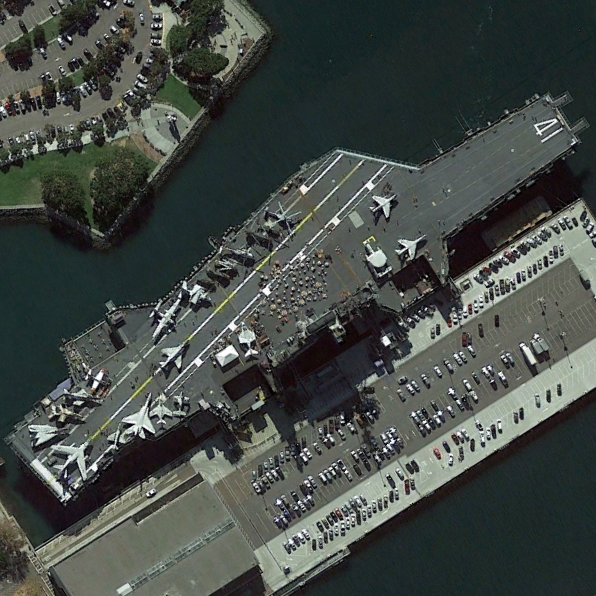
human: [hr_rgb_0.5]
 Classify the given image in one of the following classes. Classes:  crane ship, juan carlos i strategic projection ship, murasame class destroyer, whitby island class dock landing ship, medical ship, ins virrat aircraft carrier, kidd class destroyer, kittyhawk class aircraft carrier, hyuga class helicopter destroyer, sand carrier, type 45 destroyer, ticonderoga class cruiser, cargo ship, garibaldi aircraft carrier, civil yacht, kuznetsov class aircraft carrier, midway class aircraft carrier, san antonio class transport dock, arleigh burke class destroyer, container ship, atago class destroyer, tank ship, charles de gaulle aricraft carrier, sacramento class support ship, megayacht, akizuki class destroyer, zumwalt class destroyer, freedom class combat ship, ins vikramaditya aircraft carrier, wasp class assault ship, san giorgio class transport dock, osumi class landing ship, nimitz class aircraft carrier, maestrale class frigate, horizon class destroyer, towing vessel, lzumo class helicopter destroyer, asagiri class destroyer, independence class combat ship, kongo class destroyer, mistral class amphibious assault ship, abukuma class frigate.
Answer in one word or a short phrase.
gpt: Midway class aircraft carrier